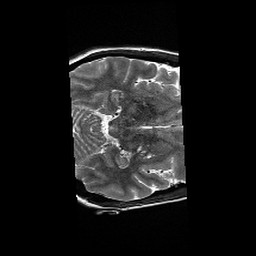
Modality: T2w
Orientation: axial
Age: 35
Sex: female
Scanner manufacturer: siemens
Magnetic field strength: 3 T
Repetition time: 6.1 s
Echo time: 0.104 s